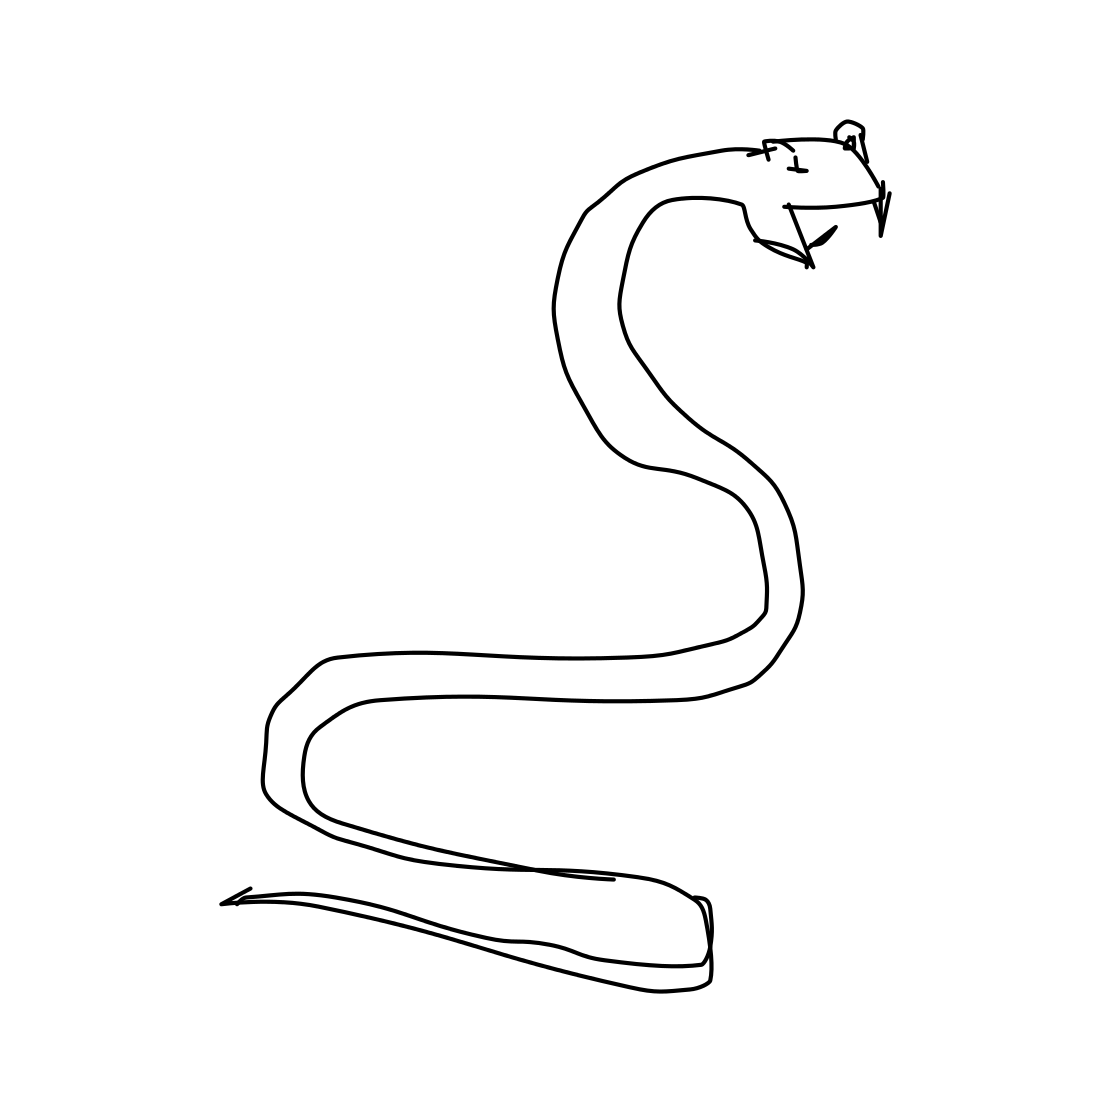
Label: snake